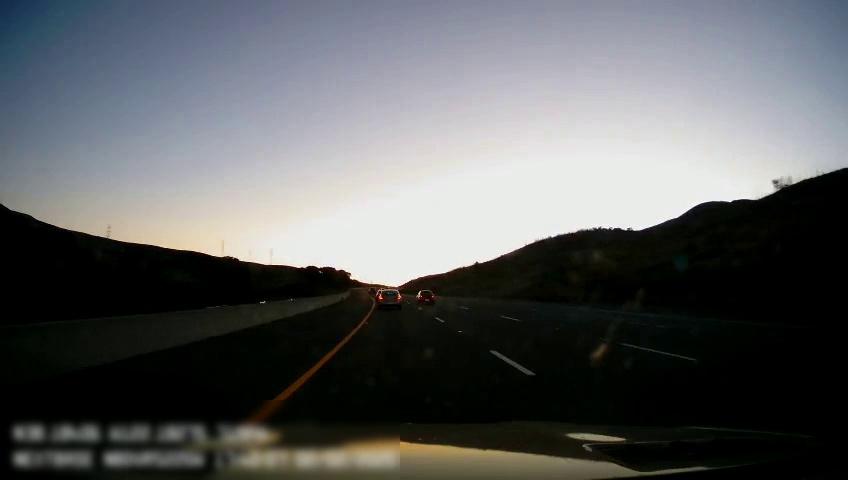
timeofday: Day
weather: Sunny
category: Drivable Space
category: Vehicles | Car
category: Vehicles | Car
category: Lanes | Alternate Lane
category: Lanes | Current Lane
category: Lanes | Current Lane
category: Lanes | Alternate Lane
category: Lanes | Alternate Lane